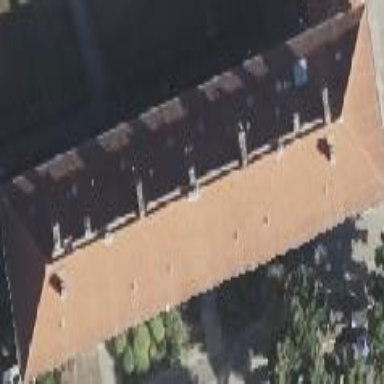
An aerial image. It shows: Hipped-roof building with apartments.